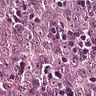
Metastatic tissue present: yes